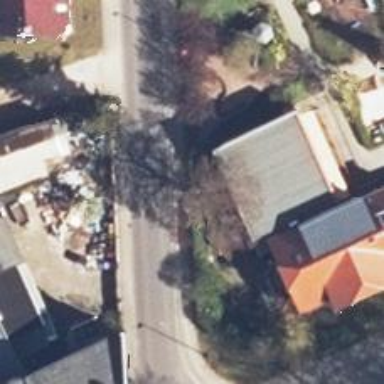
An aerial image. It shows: Half-hipped roof tops the kindergarten building.